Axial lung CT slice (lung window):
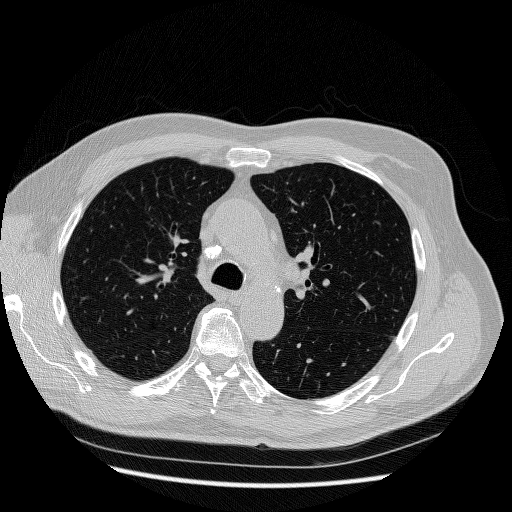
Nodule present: no